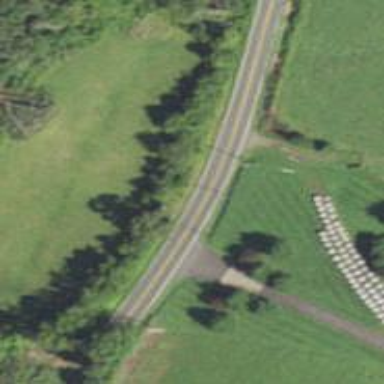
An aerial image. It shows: Secondary road.